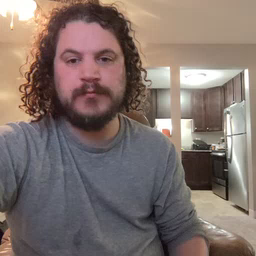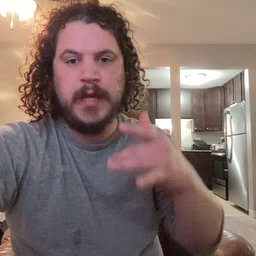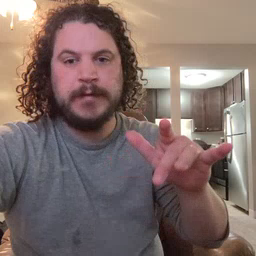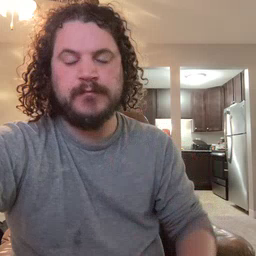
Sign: empty